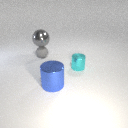
small cyan metal cylinder to the right of small gray rubber sphere